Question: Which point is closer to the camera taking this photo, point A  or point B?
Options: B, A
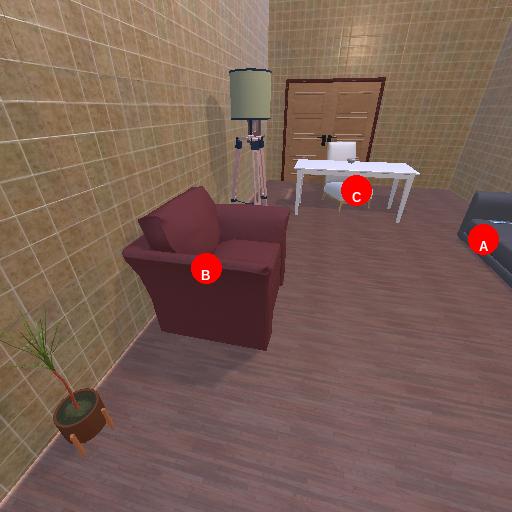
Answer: B